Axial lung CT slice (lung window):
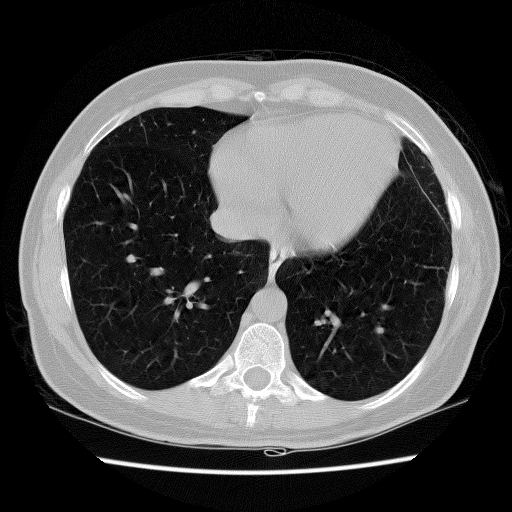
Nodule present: no